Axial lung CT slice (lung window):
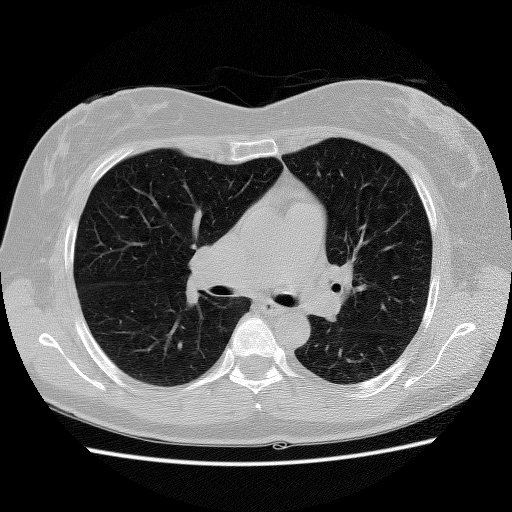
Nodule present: no